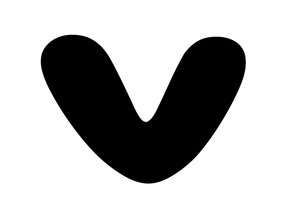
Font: Gluten_Bold